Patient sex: F
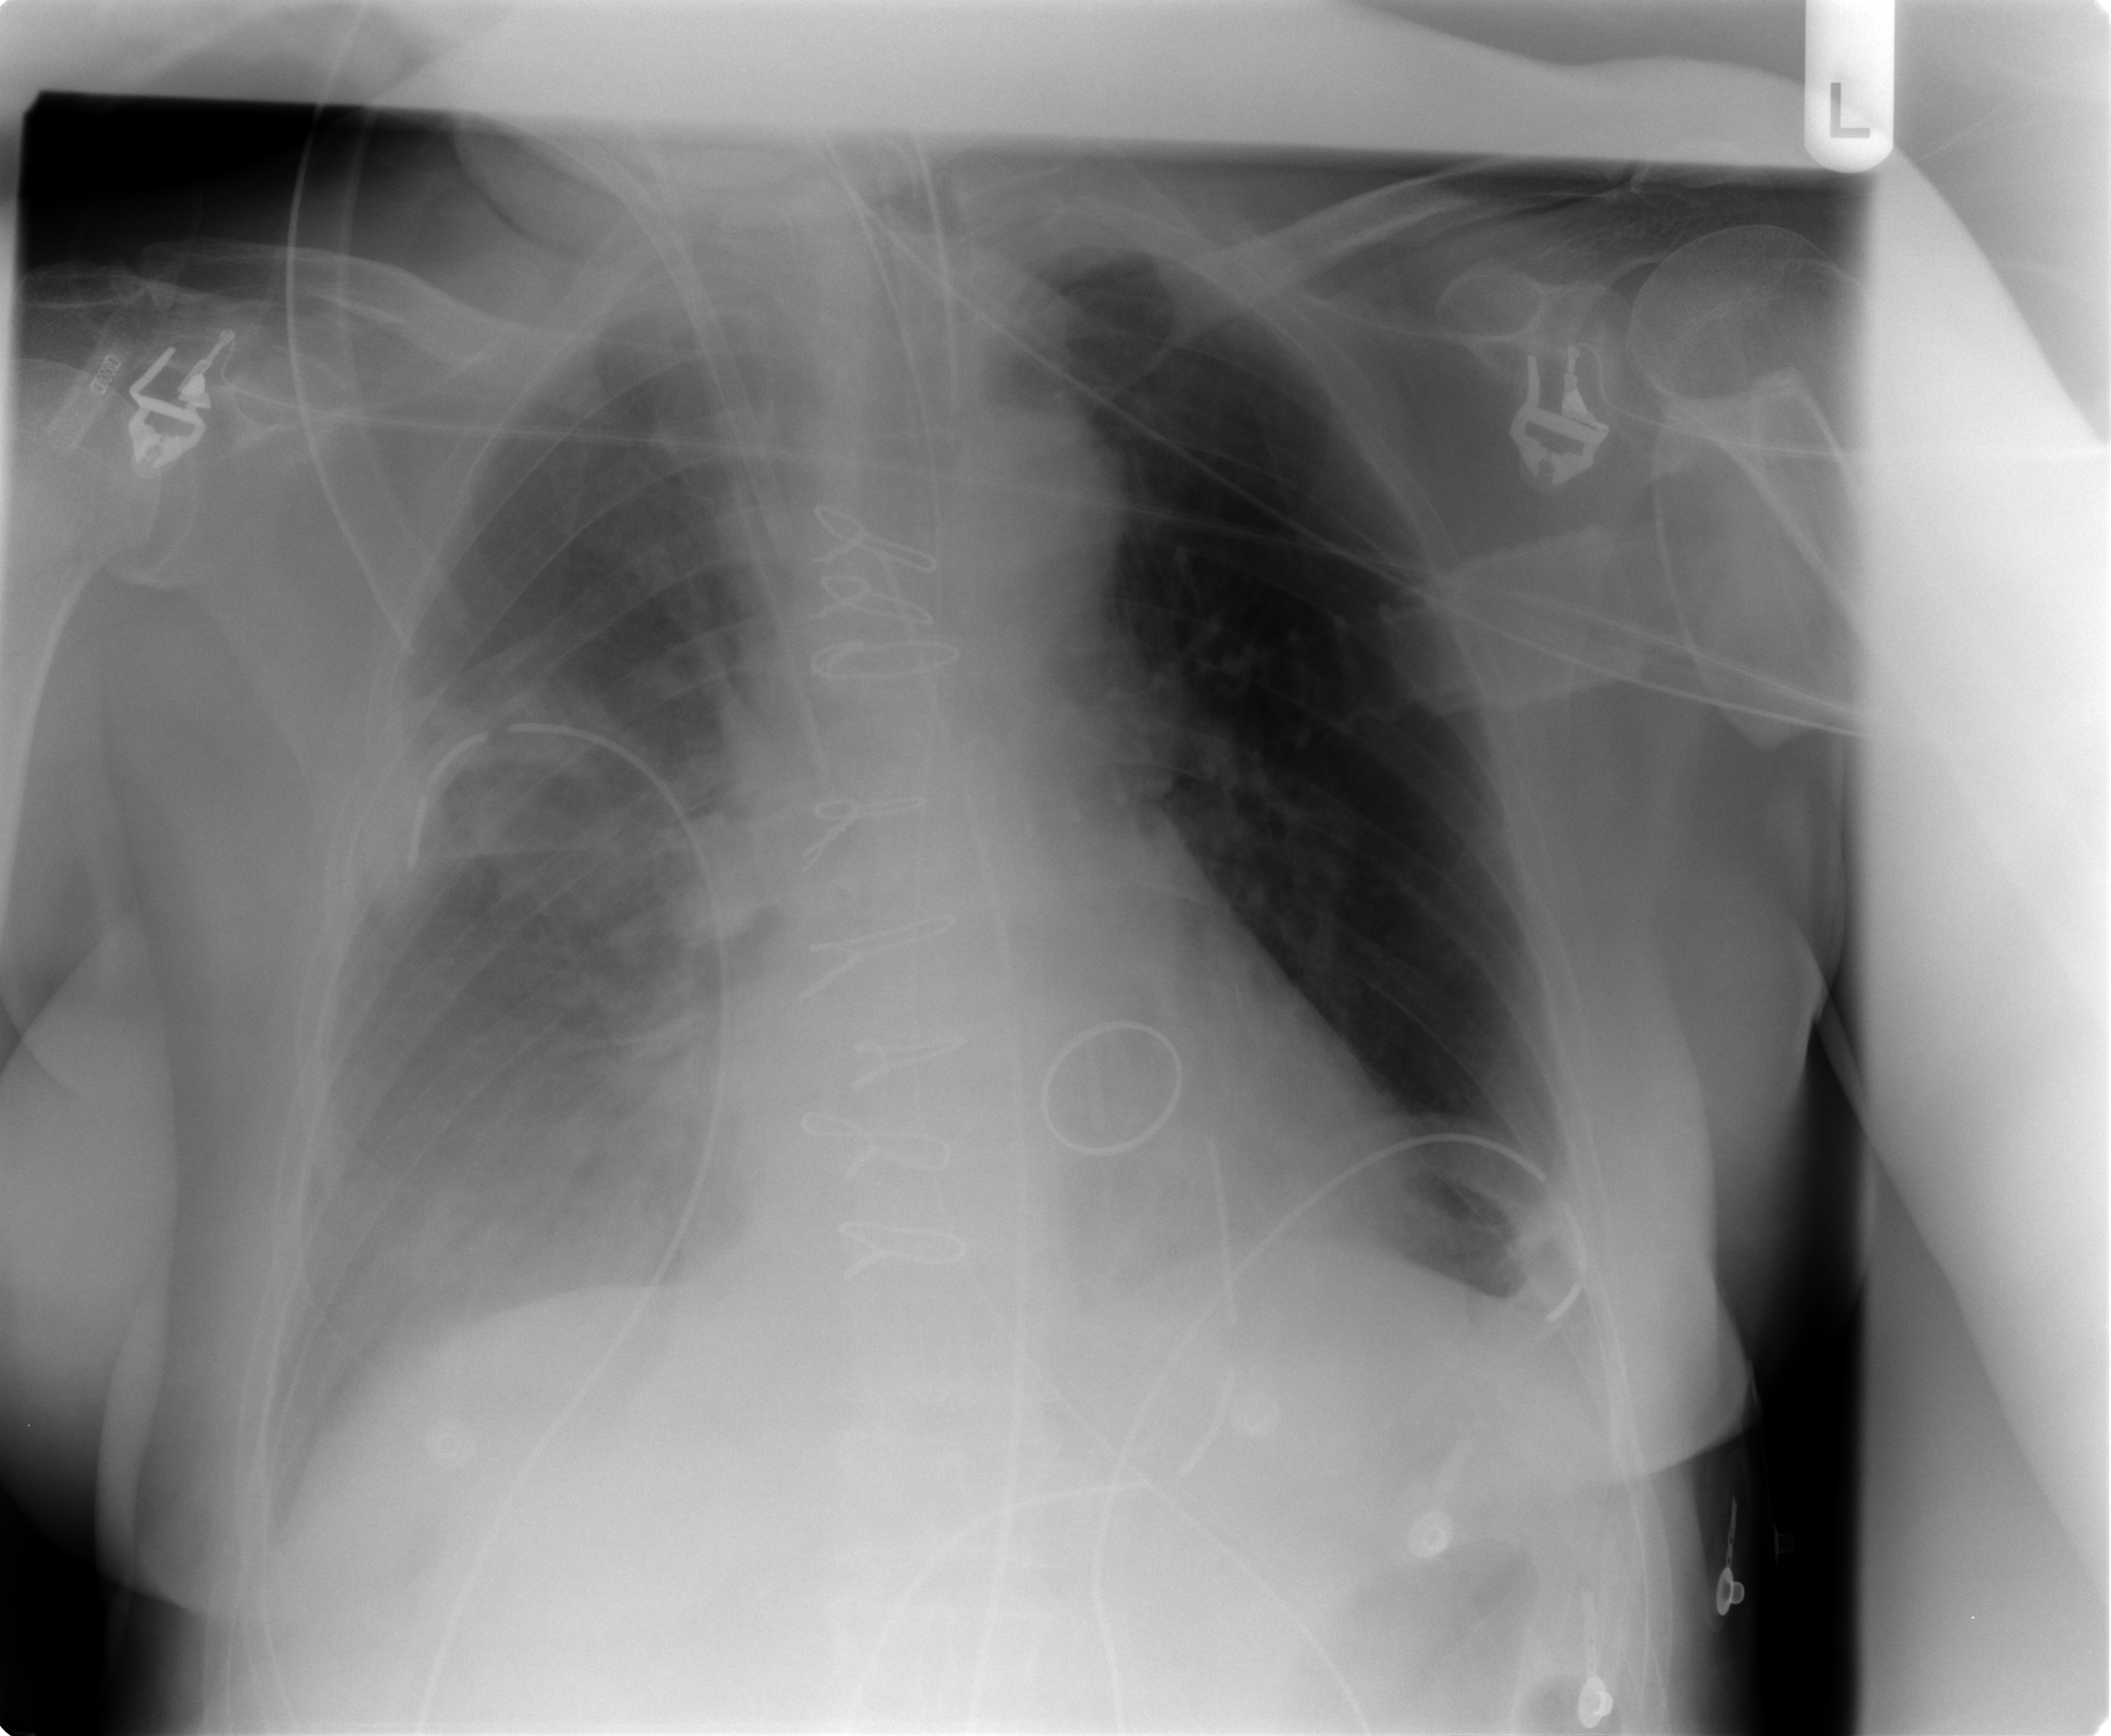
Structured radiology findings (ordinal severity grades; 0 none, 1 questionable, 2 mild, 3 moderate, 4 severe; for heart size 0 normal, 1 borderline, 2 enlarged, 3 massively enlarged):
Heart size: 0
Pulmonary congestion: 0
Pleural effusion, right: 3
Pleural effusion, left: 0
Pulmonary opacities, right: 0
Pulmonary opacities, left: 0
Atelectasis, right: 2
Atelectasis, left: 0